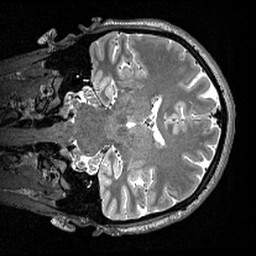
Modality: T2w
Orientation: coronal
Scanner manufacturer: siemens
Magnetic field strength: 3 T
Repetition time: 3 s
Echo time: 0.418 s